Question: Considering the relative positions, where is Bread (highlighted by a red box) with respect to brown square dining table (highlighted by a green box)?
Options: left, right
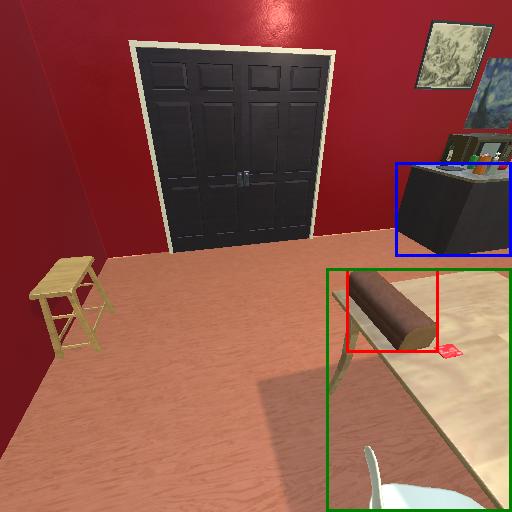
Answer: left